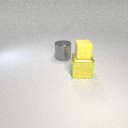
large yellow metal cube to the right of large gray metal cylinder